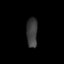
Tissue: lung
Cell type: Endothelial cells
Senescence score: 0.5832
Nuclear area (px): 319
Mean DAPI intensity: 59.665